Question: When I try to type numbers into the editor of pycharm, I get this: (numbers from 0-9):

Any ideas about how to fix this? I have the right keyboard layout, and I have no plugins trigger this.
This happens only in pycharm(<PHONE>)
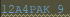
Answer: You should configure Pycharm's console font to make it display as you wish. Go to 'File->Settings->Editor->Font' and add the font you want.
<URL>